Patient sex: M
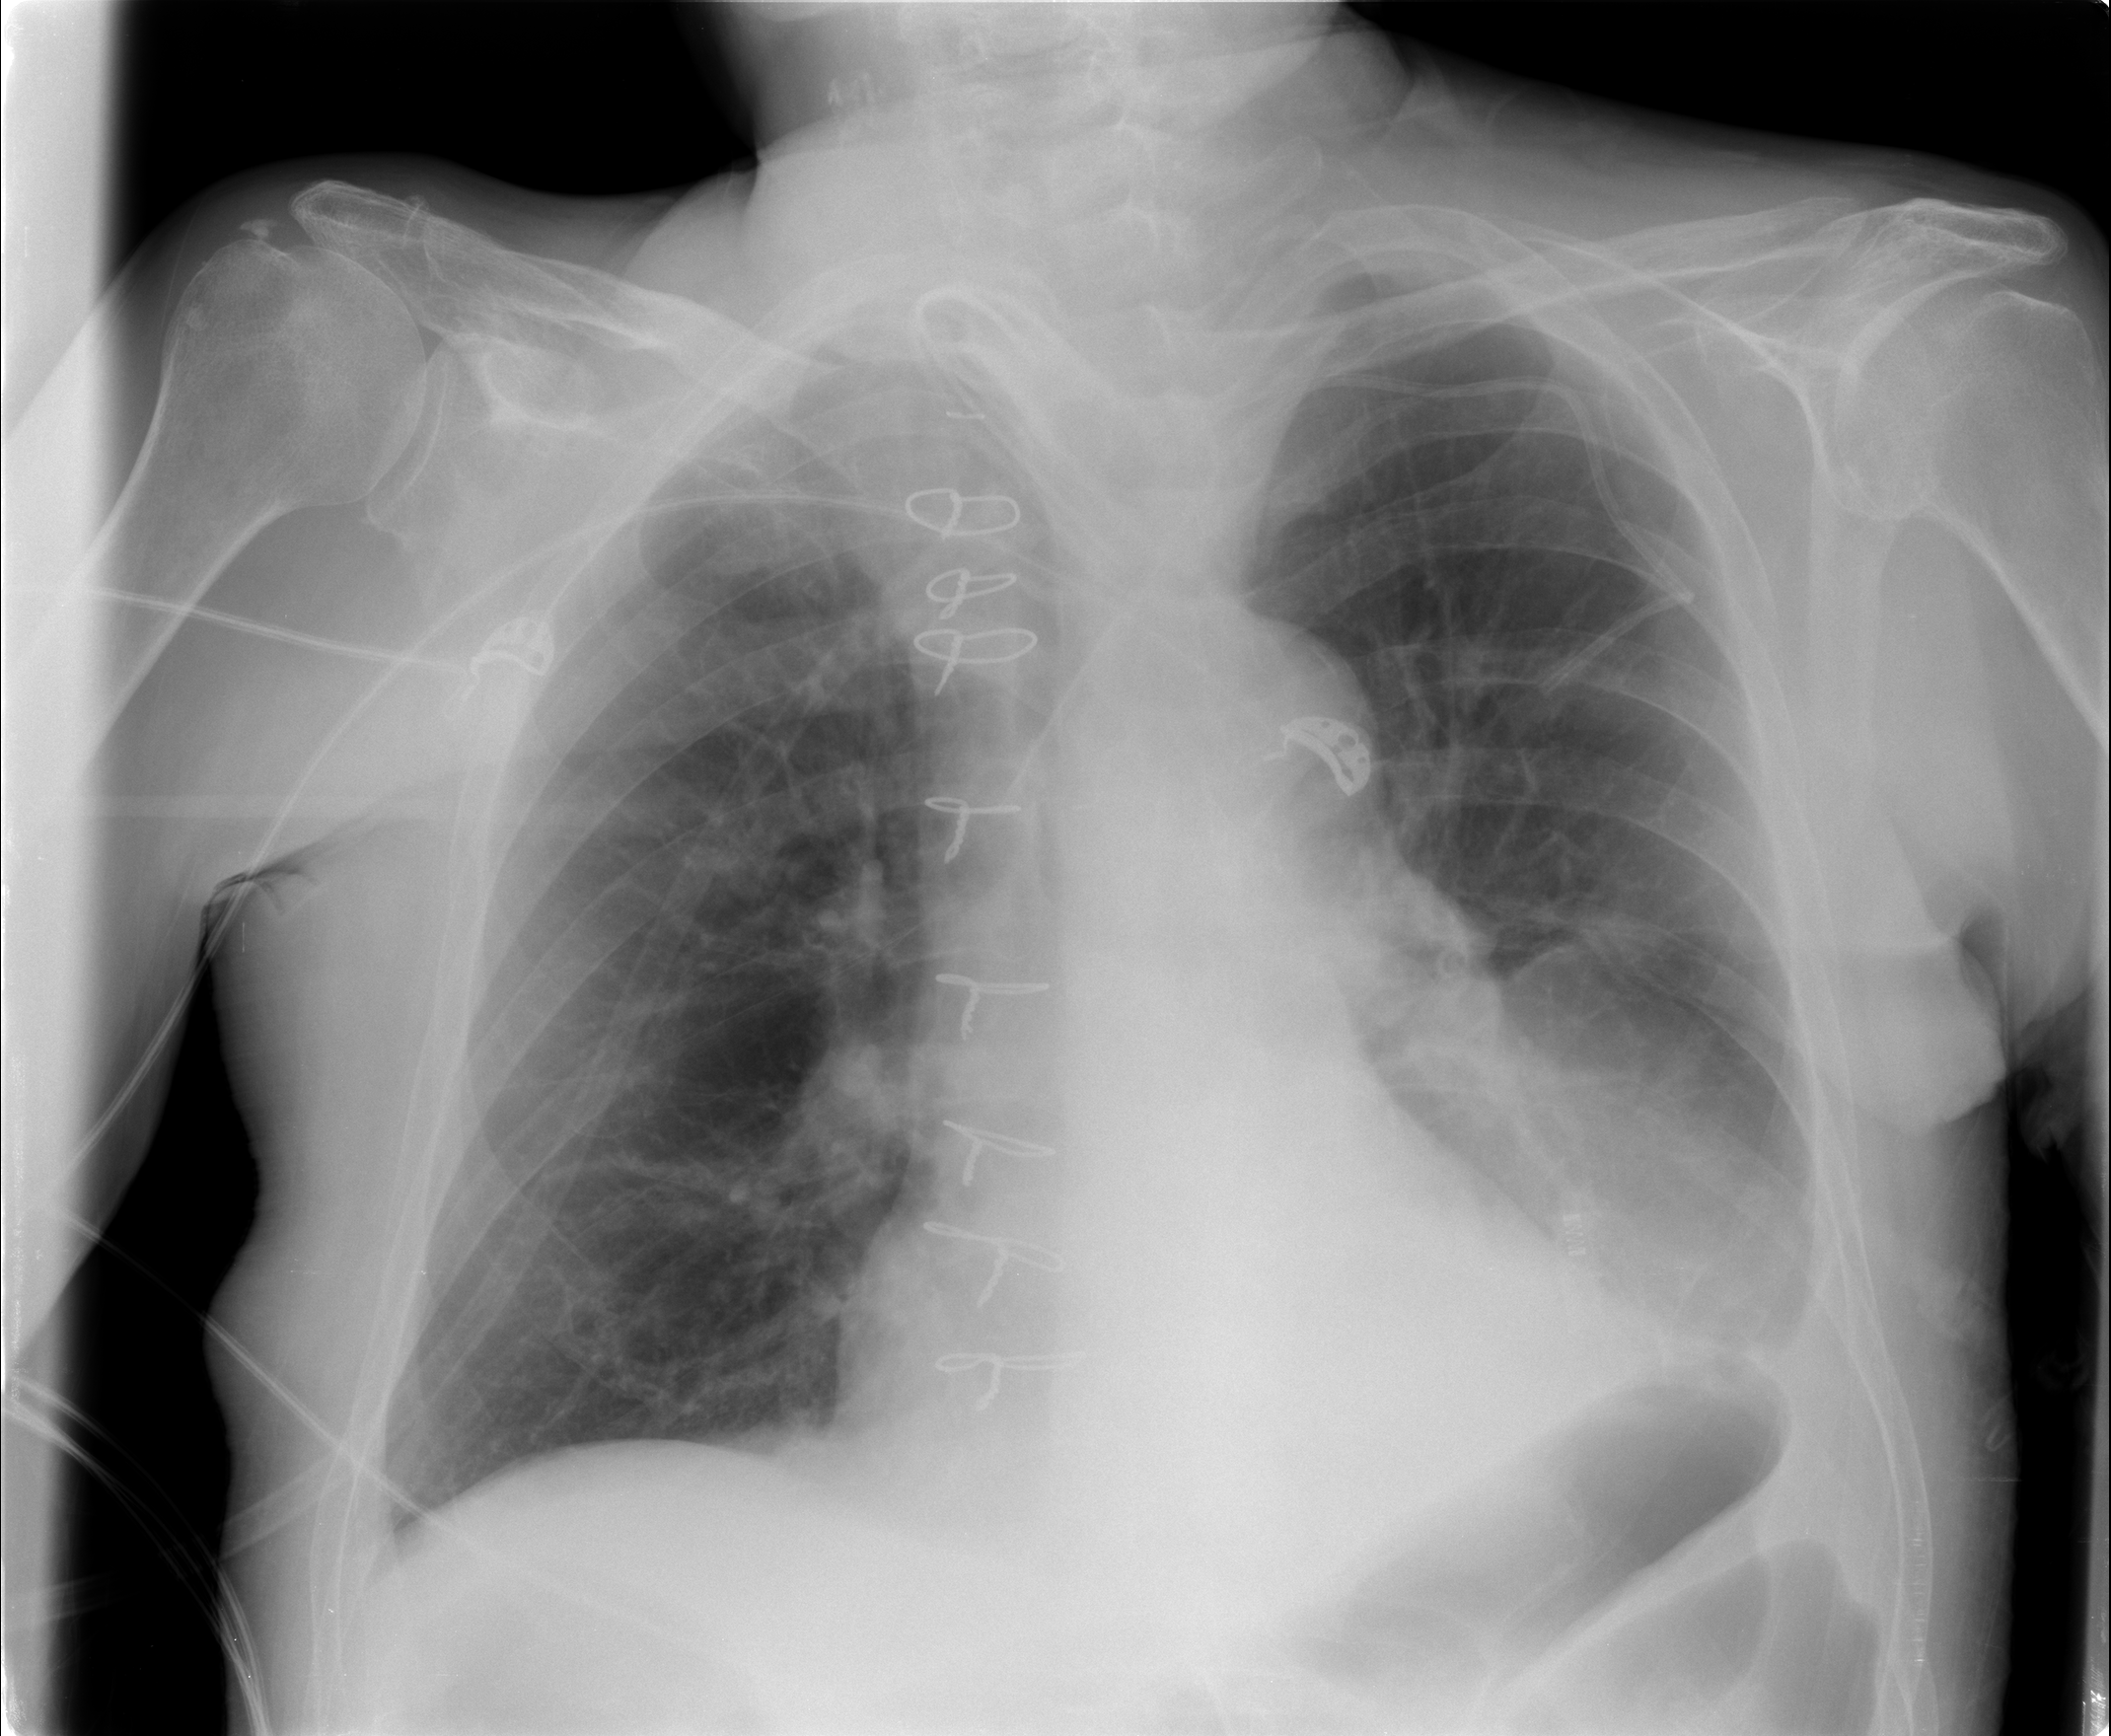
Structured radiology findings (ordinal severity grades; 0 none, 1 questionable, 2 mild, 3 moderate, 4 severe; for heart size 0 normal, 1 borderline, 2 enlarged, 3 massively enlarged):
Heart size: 0
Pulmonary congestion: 0
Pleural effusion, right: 0
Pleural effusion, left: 2
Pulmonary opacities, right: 0
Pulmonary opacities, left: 0
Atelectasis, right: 0
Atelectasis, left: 2